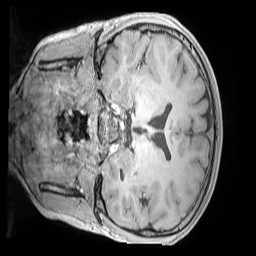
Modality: MP2RAGE
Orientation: coronal
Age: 11
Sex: male
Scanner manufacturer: siemens
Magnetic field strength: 3 T
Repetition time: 4 s
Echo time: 0.00303 s